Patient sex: M
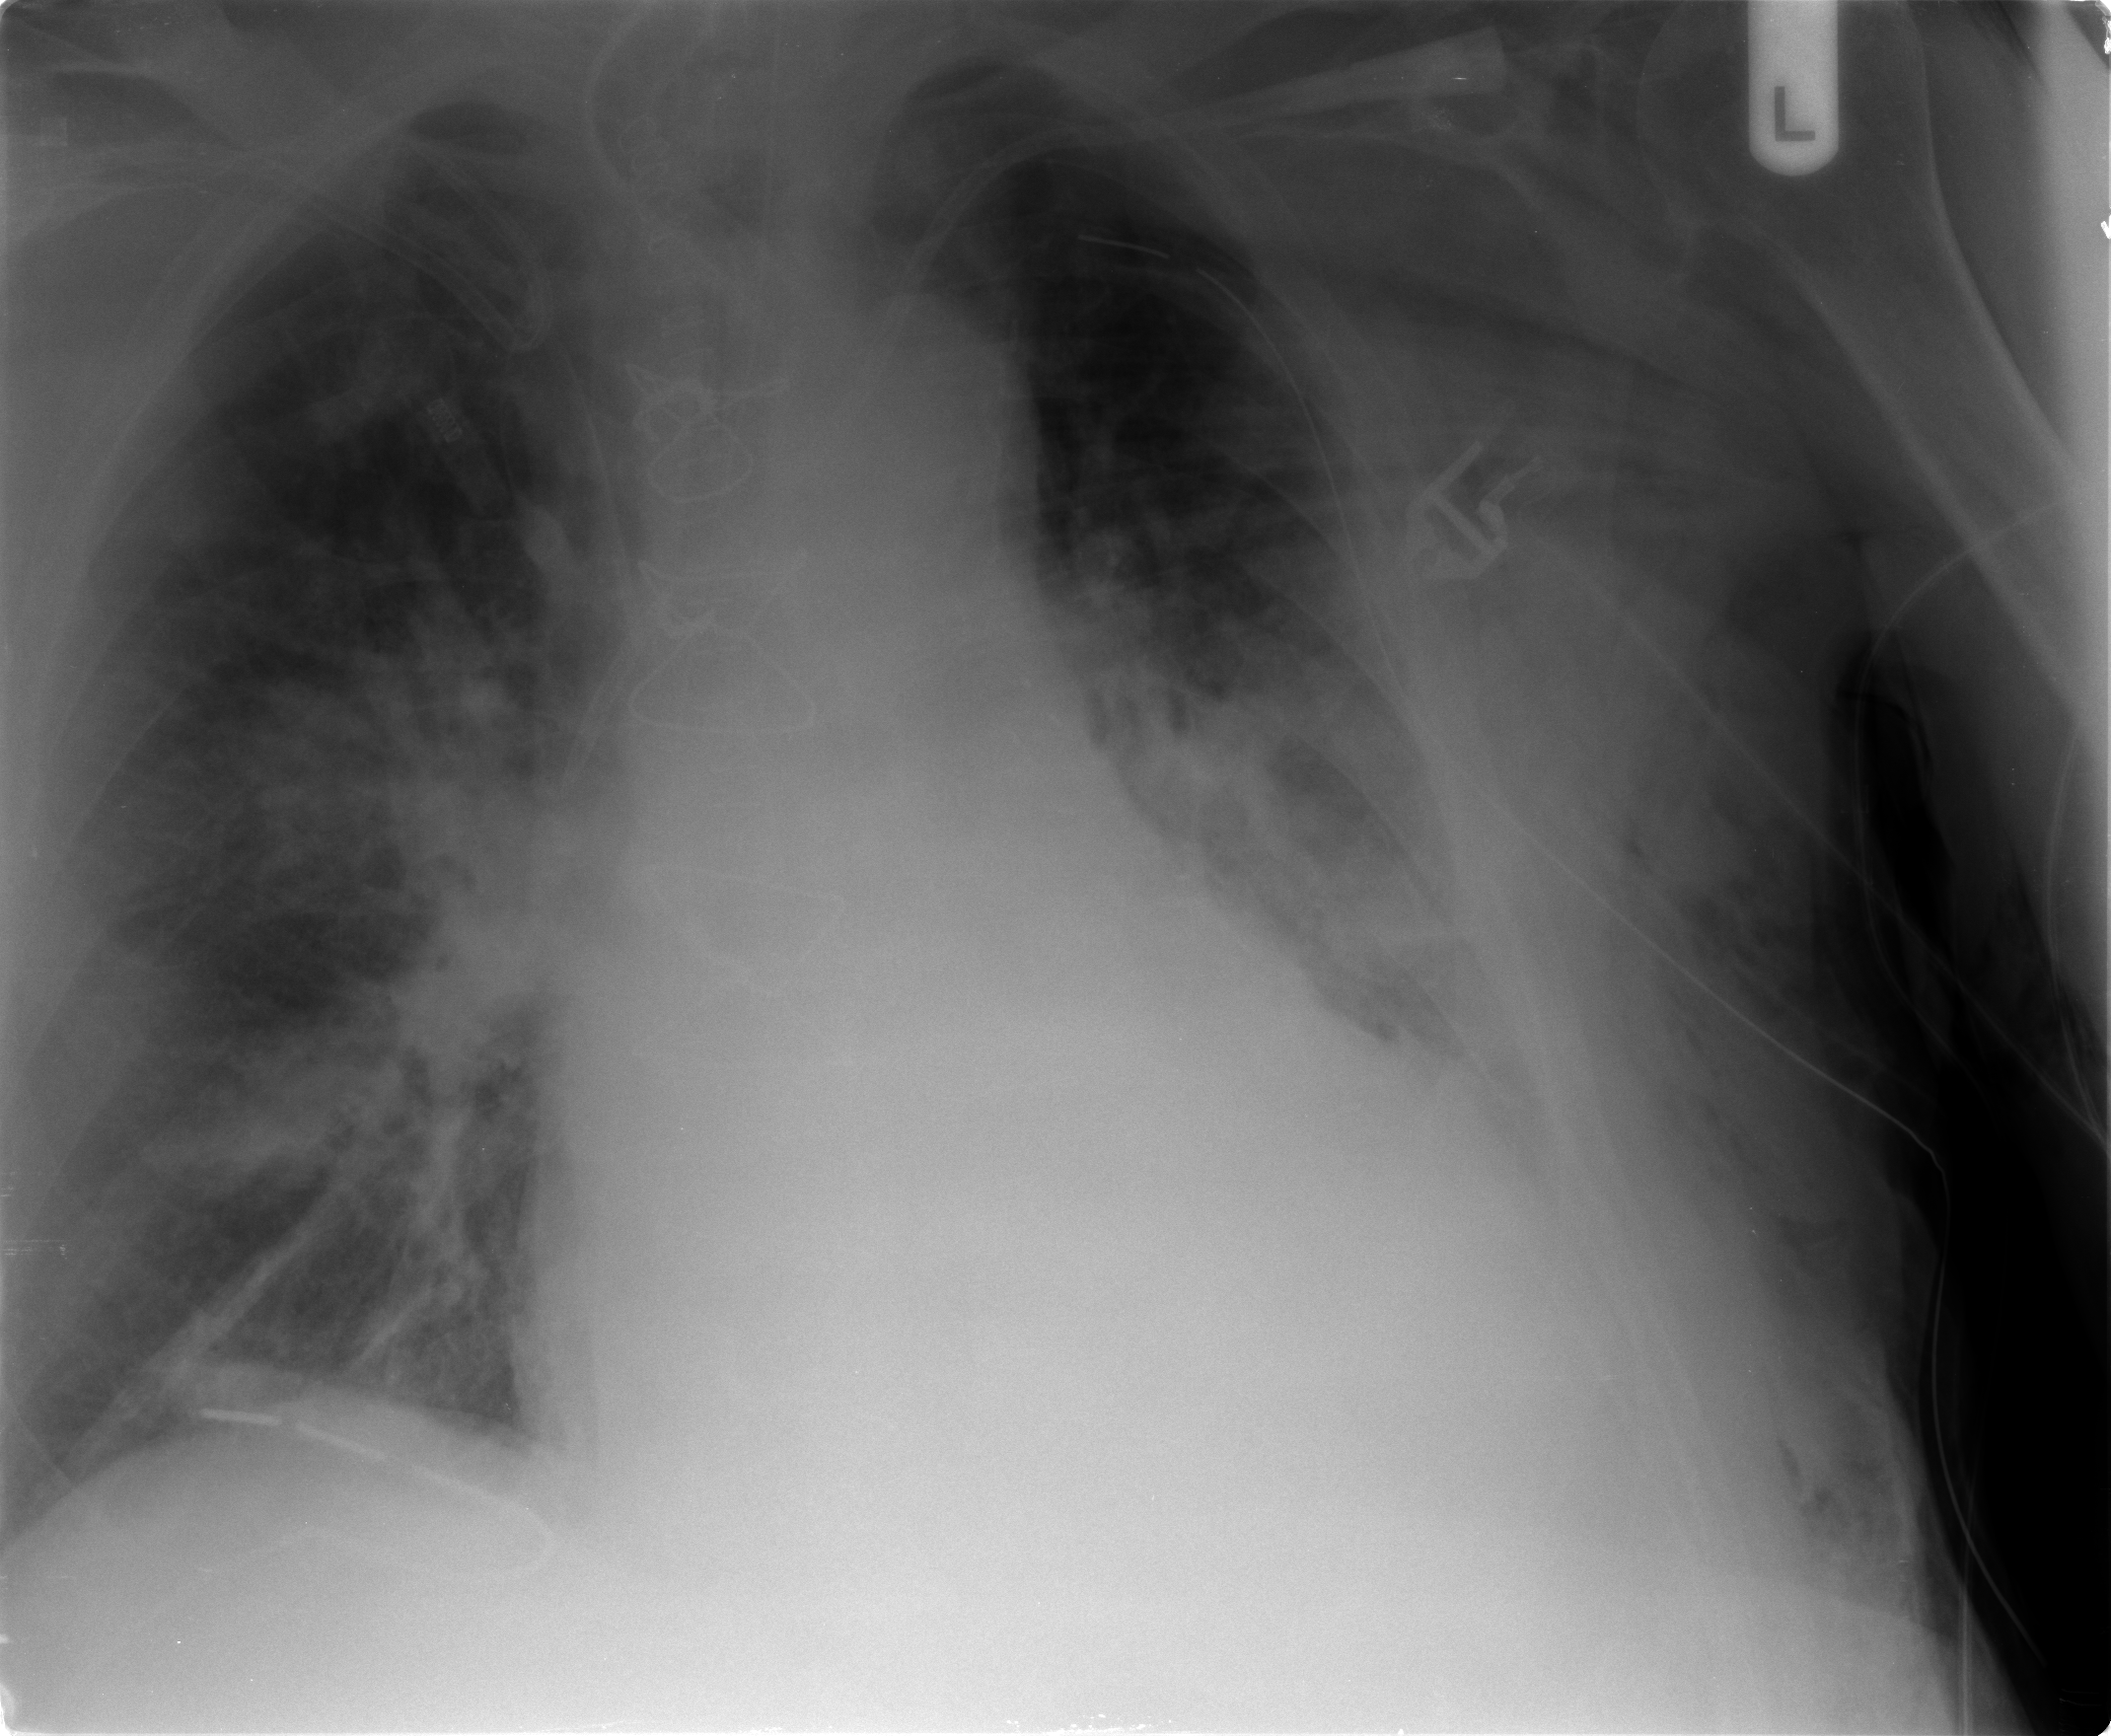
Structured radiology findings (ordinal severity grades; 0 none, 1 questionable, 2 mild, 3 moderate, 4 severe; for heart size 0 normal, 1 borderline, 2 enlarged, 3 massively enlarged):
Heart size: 2
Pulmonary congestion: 3
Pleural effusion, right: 0
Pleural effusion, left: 2
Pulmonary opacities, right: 2
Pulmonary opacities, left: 2
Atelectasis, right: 2
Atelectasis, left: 3